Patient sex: F
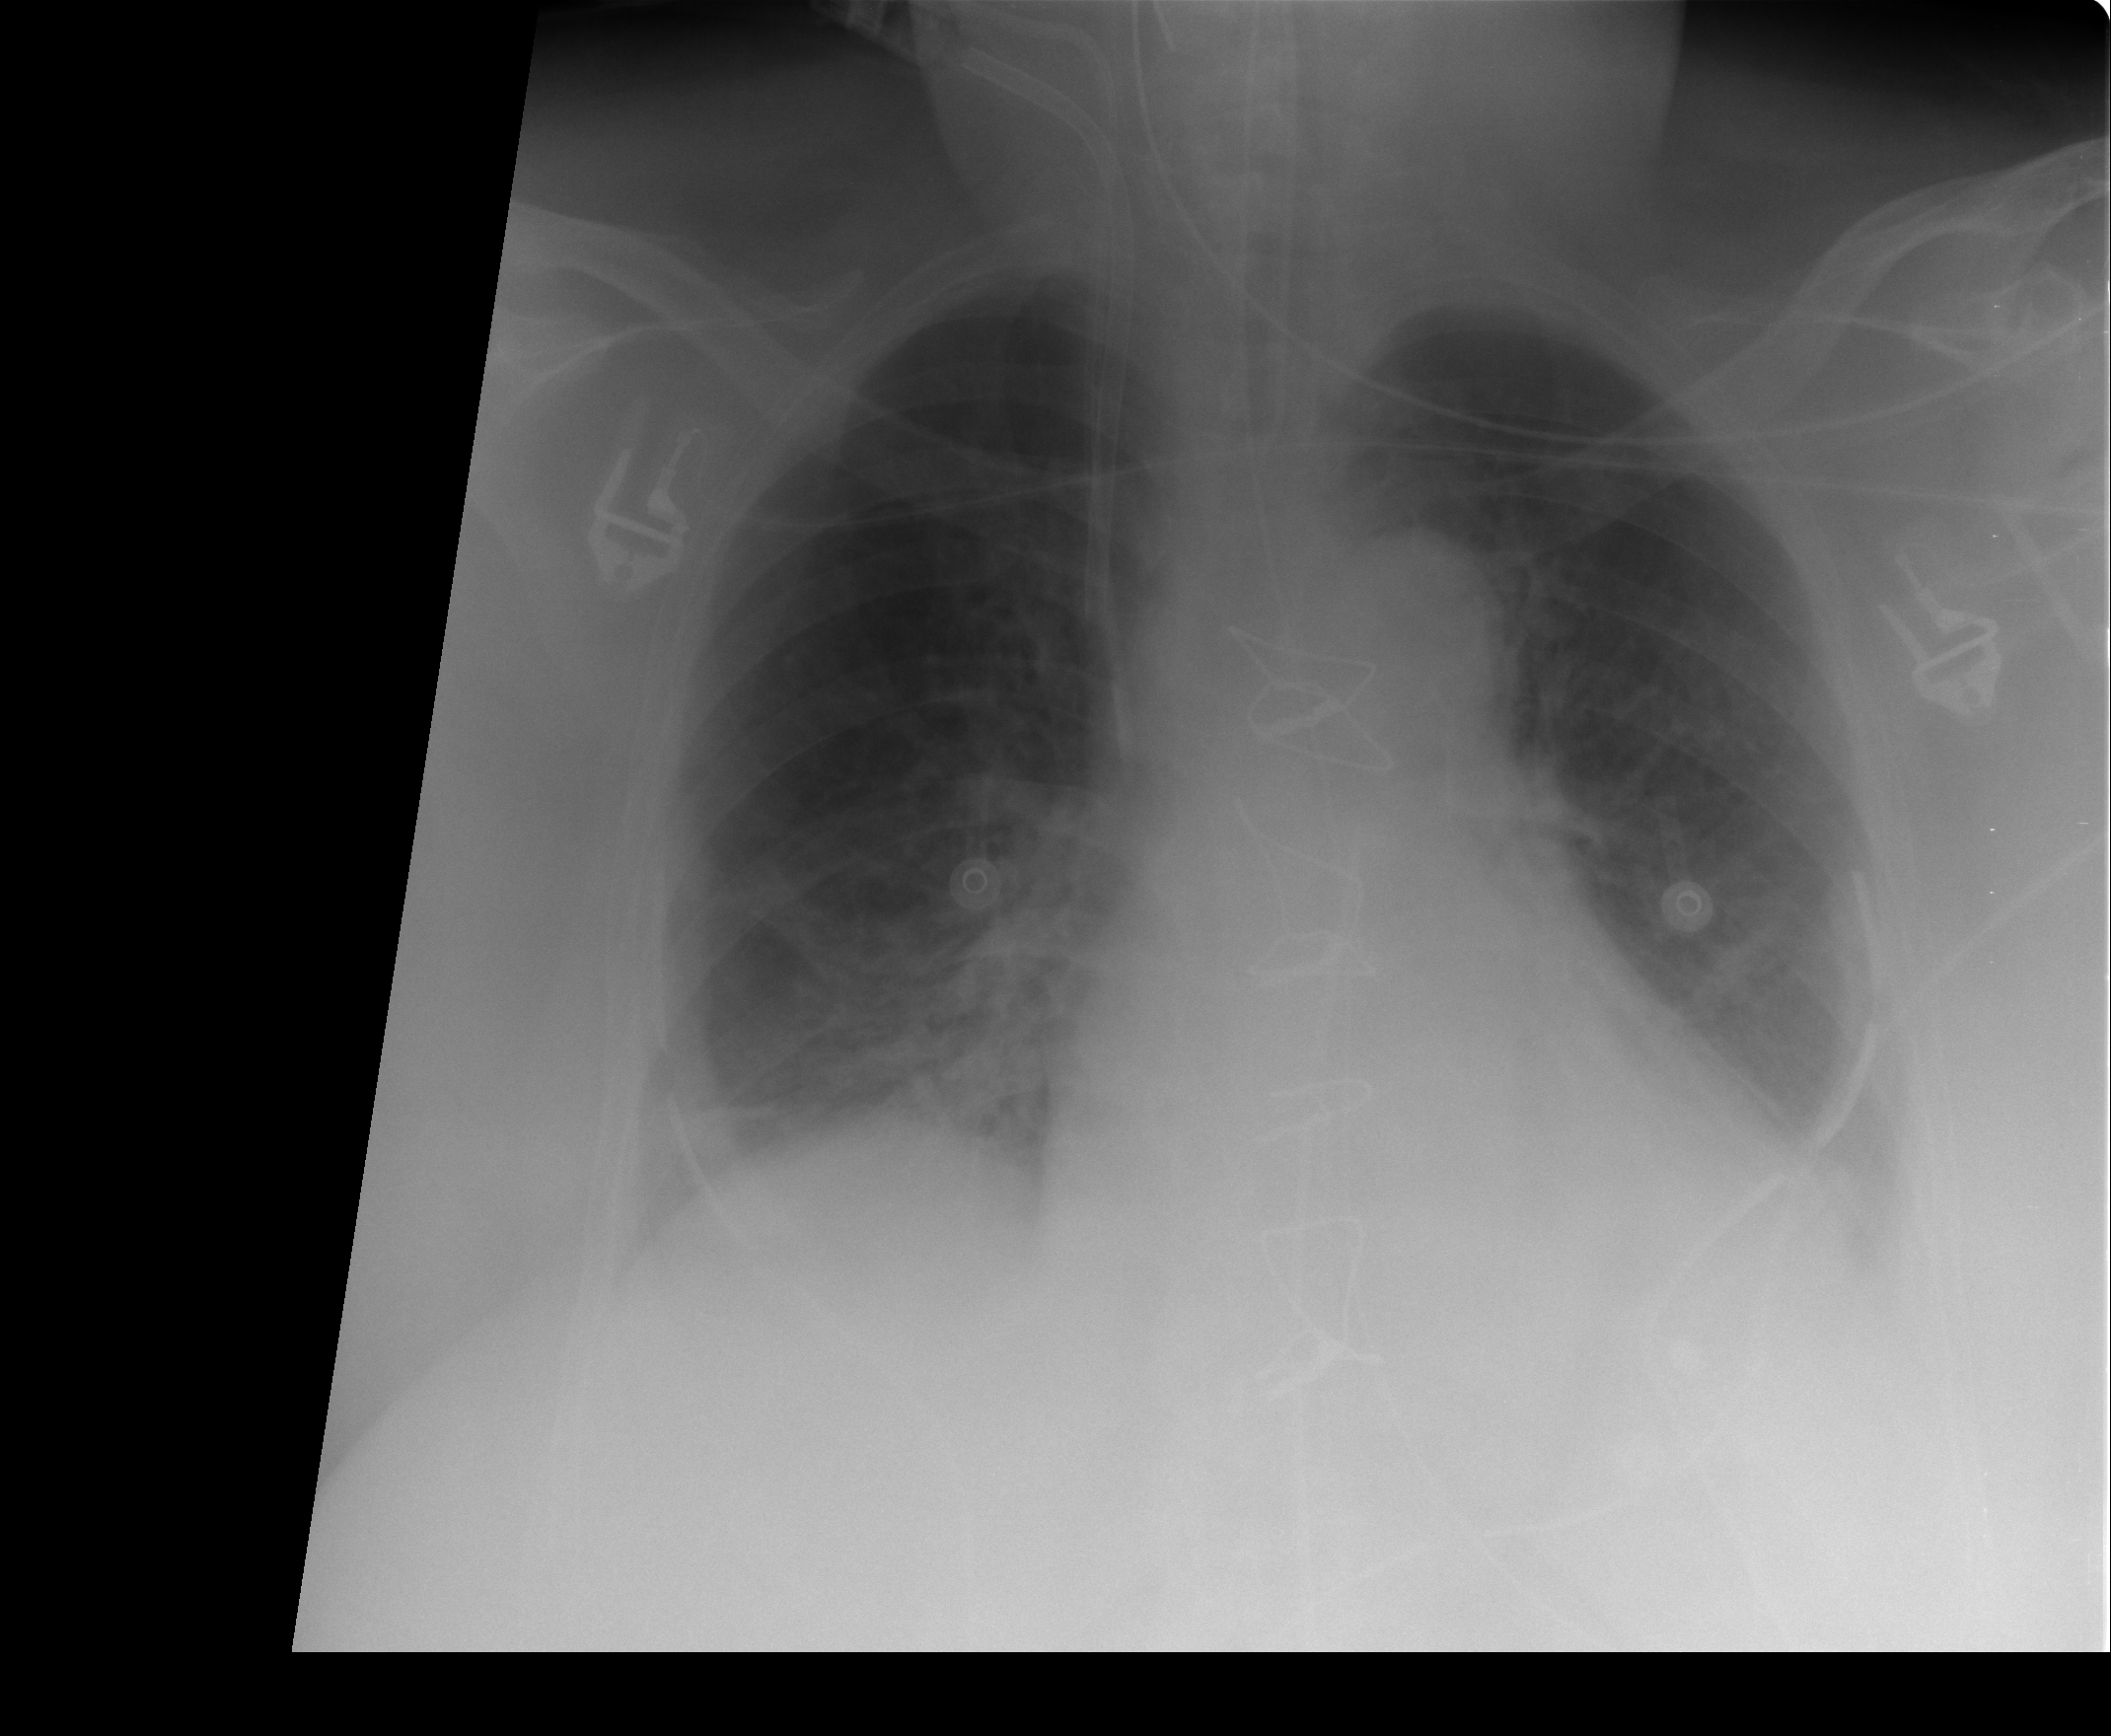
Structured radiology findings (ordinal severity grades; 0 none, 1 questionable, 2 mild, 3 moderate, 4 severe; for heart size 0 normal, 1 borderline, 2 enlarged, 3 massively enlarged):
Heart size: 2
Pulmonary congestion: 2
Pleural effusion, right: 2
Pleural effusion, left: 2
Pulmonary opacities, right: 2
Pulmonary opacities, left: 1
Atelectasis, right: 2
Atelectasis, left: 2